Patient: sex F, age 56
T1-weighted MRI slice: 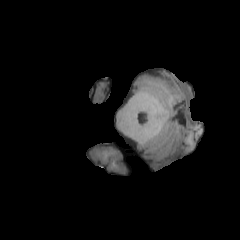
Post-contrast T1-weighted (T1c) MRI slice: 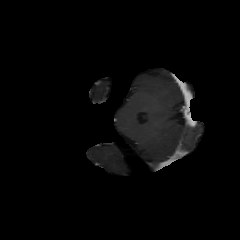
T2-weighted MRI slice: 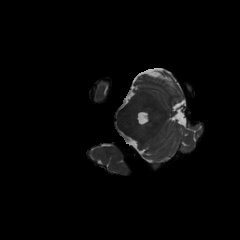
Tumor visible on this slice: no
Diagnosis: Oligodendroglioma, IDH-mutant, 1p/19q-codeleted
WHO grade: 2